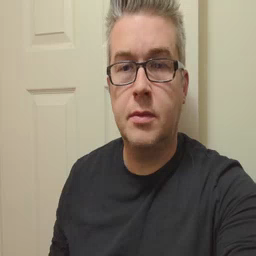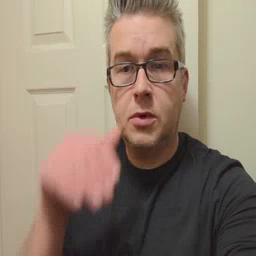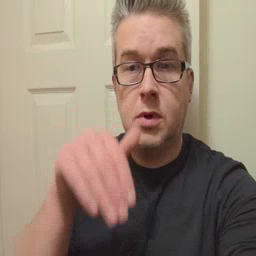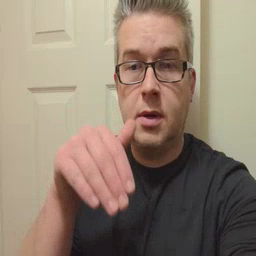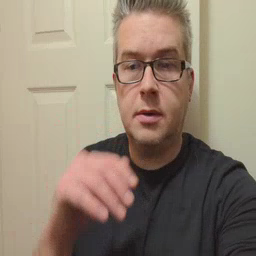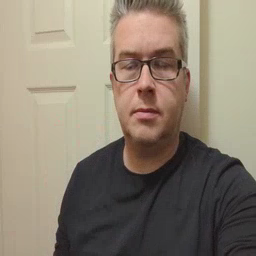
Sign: night